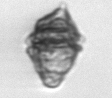
Label: Kryptoperidinium_triquetrum